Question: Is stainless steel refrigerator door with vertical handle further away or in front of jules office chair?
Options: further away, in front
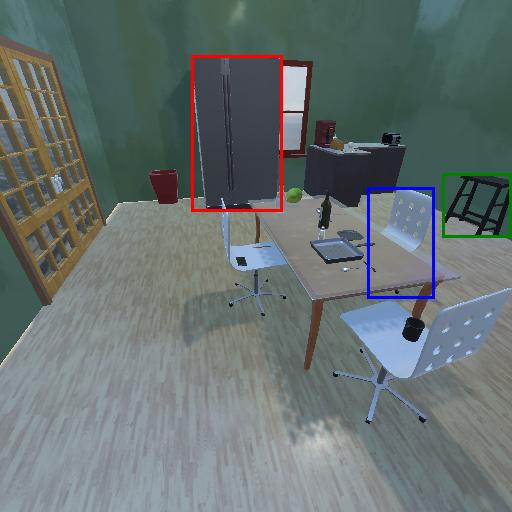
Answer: further away